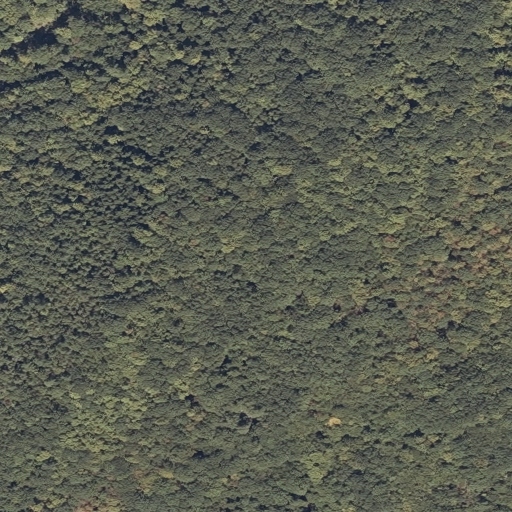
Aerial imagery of mountain in Maine named Robinson Mountain containing mixed forest, deciduous forest, and evergreen forest